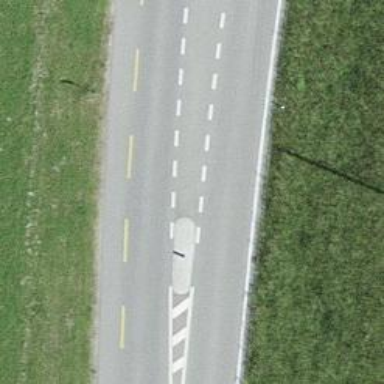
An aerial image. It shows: Secondary road with asphalt surface and designated cycle lane.